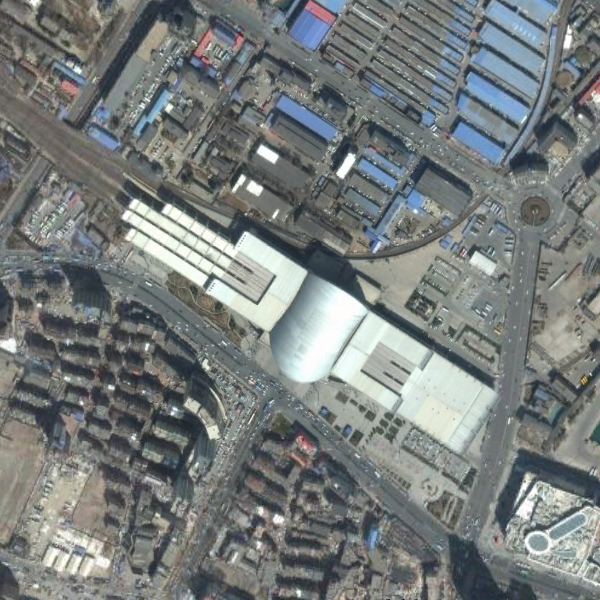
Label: RailwayStation